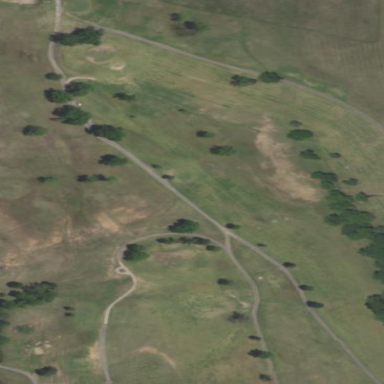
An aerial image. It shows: Golf fairway in the image.